Question: I want to change the "yes" / "no" button which comes up for javascript alertbox in mobile web. Is that possible ? do mobile safari has options to change the text in the default javascript alertbox ? or is there any 3rd party javascrript apis which can do this thing ?

I am not able to create a alertbox like showed in this screenshot.
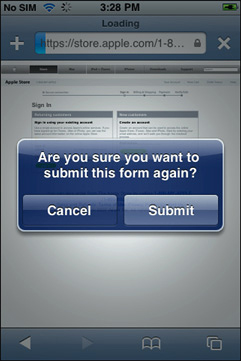
Answer: I don't think this is possible, sorry. I am not sure if you are familiar with 'Objective-C', but the whole dialog is created by hardcoded means. Only the 'message' property of the alert box is passed to the alert by the so called 'UIWebView'.